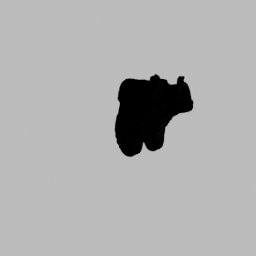
Label: people